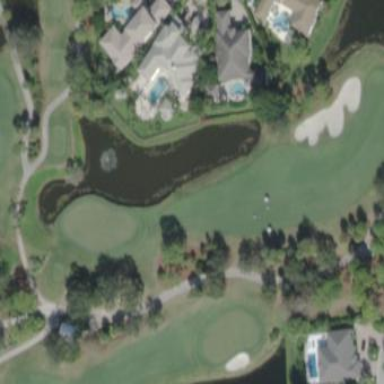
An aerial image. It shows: Water hazard on golf course. The hazard is natural water feature.